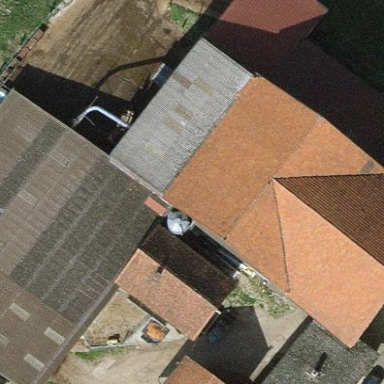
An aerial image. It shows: Barn.